Interaction volume radius: 5 \u00c5
Interaction volume height: 15 \u00c5
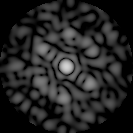
Disorder parameter: 0.6889